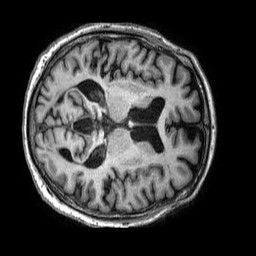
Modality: T1w
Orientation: axial
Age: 77
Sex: male
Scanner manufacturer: philips
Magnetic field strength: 3 T
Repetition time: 0.00659 s
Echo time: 0.002964 s